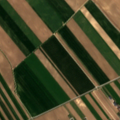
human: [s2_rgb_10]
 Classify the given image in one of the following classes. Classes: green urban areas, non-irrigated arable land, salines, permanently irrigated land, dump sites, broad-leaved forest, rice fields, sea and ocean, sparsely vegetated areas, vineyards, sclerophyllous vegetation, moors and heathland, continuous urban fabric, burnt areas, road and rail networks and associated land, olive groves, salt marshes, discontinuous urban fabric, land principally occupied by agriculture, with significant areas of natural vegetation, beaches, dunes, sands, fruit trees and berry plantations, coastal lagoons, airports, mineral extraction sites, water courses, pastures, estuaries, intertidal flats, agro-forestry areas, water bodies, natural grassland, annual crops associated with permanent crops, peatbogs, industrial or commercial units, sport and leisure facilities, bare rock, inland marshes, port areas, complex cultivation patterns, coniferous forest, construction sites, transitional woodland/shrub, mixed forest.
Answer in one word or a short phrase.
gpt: discontinuous urban fabric, non-irrigated arable land